Question: I am trying to create a registration form using Flask and WTForms. I am getting the following error when I get to the part of putting the data (username, password, email) into the MySQL database:

I have tried looking everywhere but there is no where that explains how I could fix this. The following is the relevant code:
'''
class User():
global cur
cur = config.conn.cursor()
def __init__(self, username, password, email):
self.usr = username
self.pwd = password
self.mail = email
def database(self, username, password, email):
u_p_e = cur.execute("INSERT into users (username, pwd, e-mail) VALUES ('%s', '%s', '%s')"
% (username, password, email))
cur.commit()
class Register(Form):
reg_username = TextField('Username', [validators.Length(min=1, max = 12)])
username = str(reg_username)
reg_password = PasswordField('Password', [
validators.Required(),
validators.EqualTo('confirm_password', message='Passwords do not match')
])
confirm_password = PasswordField('Confirm Password')
password = str(confirm_password)
reg_email = TextField('Email', [validators.Length(min=6, max=35)])
email = str(reg_email)
enter_db = User(username, password, email)
enter_db.database(username, password, email)
'''
I am new to web development using Flask/WTForms.
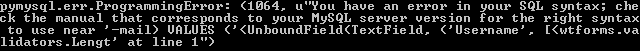
Answer: There are two problems with your code.
The first problem is with how you define your class.
'''
class Register(Form):
reg_username = TextField('Username', [validators.Length(min=1, max = 12)])
username = str(reg_username)
reg_password = PasswordField('Password', [
validators.Required(),
validators.EqualTo('confirm_password', message='Passwords do not match')
])
confirm_password = PasswordField('Confirm Password')
password = str(confirm_password)
reg_email = TextField('Email', [validators.Length(min=6, max=35)])
email = str(reg_email)
enter_db = User(username, password, email)
enter_db.database(username, password, email)
'''
Your calls to 'str' happen when the class is created and convert the 'reg_username', 'confirm_password', and 'reg_email' attributes to strings. The value you are seeing in your error message is the return value from 'TextField.__str__'.
You then attach 'enter_db' as an attribute of 'Register'. 'enter_db' is a 'User' instantiated with the values of 'Register.username', 'Register.password', and 'Register.email'. Then, still at class creation time, you call 'Register.enter_db.database' and give it the same values as you used to instatiate 'Register.enter_db'.
At no point in time do you assign values to the 'reg_username', 'confirm_password', and 'reg_email' fields. This is typically done by providing 'request.form' when you instantiate 'Register', for example 'form = Register(request.form)'. Once you have done this, you would be able to access the values of each field through 'form.reg_username.data', etc. This part would typically take place in a view function.
The second problem you are having is how you execute your SQL statement.
'''
"INSERT into users (username, pwd, e-mail) VALUES ('%s', '%s', '%s')"
% (username, password, email)
'''
This uses string interpolation to place the values of 'username', 'password', and 'email' directly into the statement before executing it. In addition to this being a bad practice, any ''' in one of the values will break your statement. This is what's happening to you because 'TextField.__str__' includes single quotes around the field's name.
A better (and more secure) approach would be to use a parameterized query. While the specifics vary from driver to driver, I believe the '?' is a pretty common implementation. This would change your query to something along the lines of
'''
"INSERT into users (username, pwd, email) VALUES (?, ?, ?)"
'''
You'd then pass the values to 'cur.execute'
'''
cur.execute("INSERT into users (username, pwd, email) VALUES (?, ?, ?)", (username, password, email))
'''
Addressing both of these should put you on the right path.